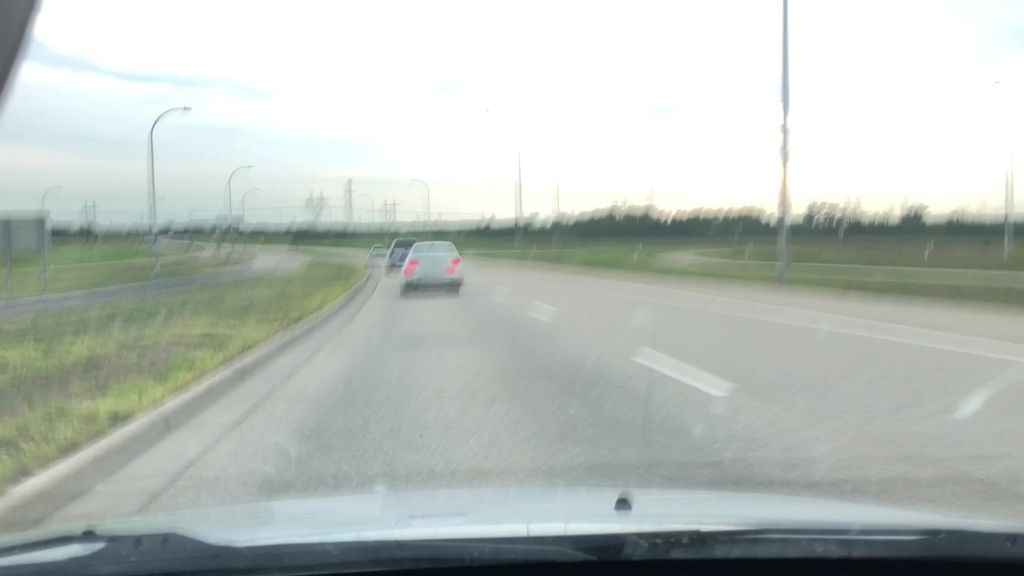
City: edmonton